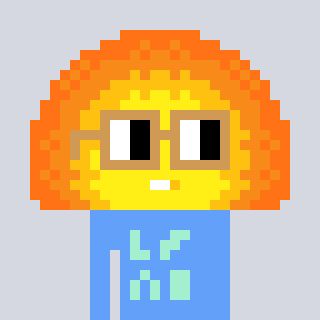
a pixel art character with square brown glasses, a sunset-shaped head and a blue-colored body on a cool background